Question: I installed the latest Chromium Embbed version on XE6, did a test using demo 'guiclient' and worked very well. But when I create a new app and put TChromium component receive this error:

I did the tips on this <URL>.
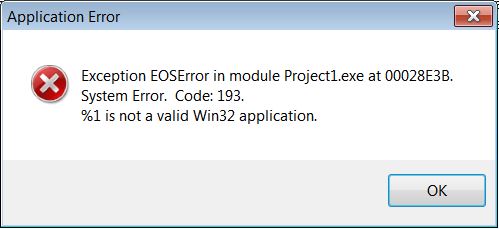
Answer: Usually that means that a 32 bit process is attempting to load a 64 bit module, or vice versa. You need to do a bit of debugging, for instance using Dependency Viewer, to work out which module has the wrong bitness.
One obvious possibility is that your host process is 64 bit and the CEF libraries are 32 bit. To fix that you would need to switch your process to be 32 bit, or find 64 bit CEF libraries. I'm not even sure if the latter exist.